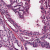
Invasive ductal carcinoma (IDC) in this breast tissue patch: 0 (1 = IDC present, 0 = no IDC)